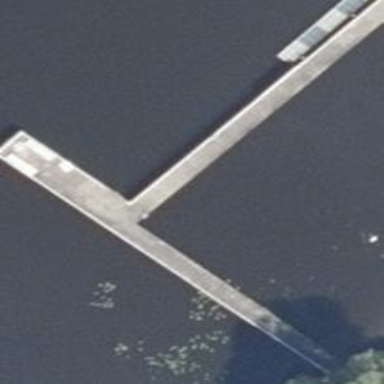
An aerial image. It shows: Man-made pier.